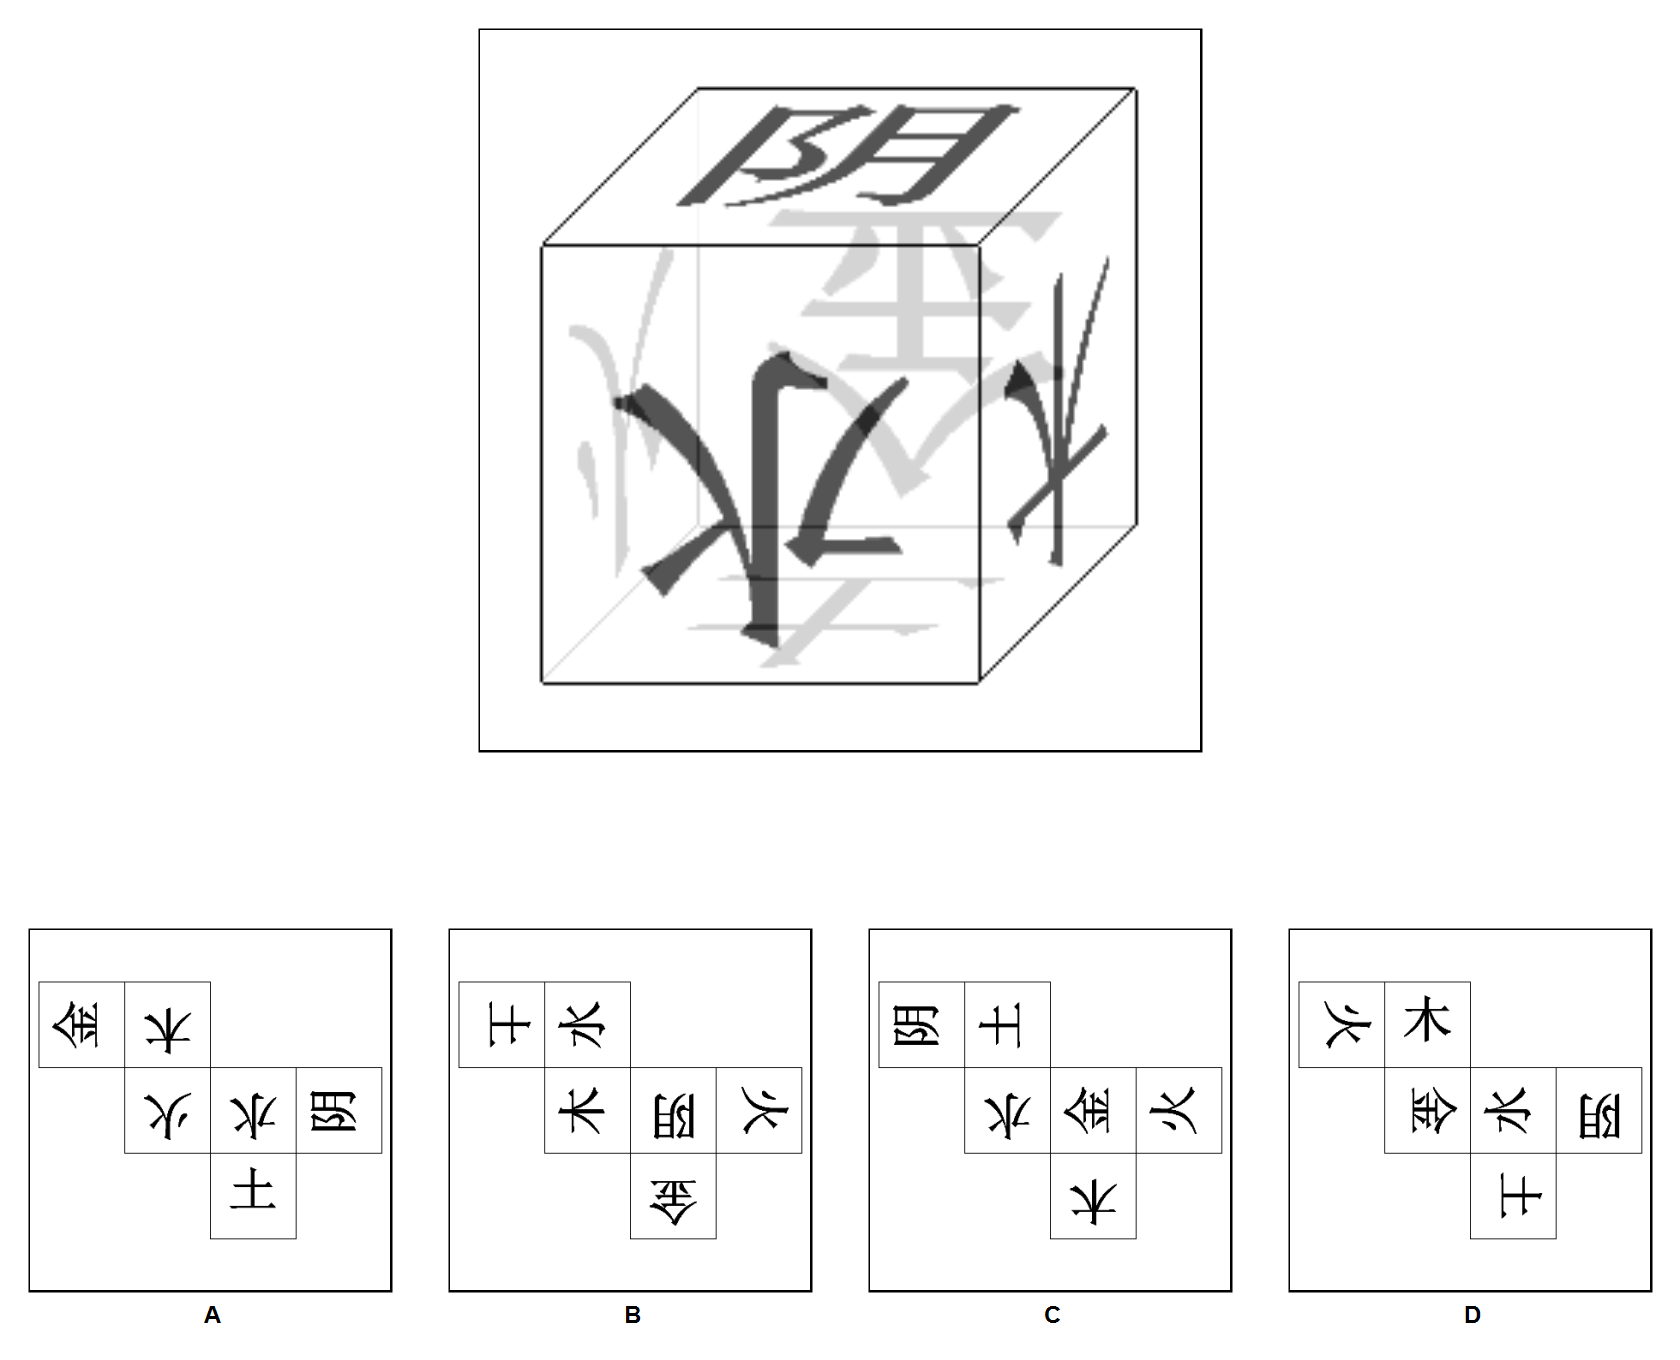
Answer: B